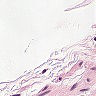
Metastatic tissue present: no